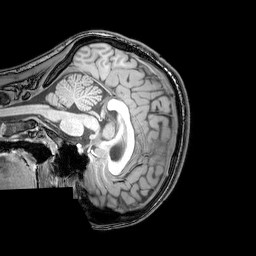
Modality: T1w
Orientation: sagittal
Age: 22
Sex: female
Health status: healthy
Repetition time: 0.081 s
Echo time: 0.037 s